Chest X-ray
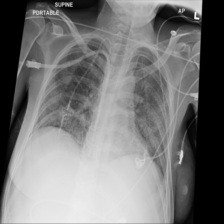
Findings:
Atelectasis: negative
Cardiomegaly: negative
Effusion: negative
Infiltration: negative
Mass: negative
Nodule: negative
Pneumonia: negative
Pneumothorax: negative
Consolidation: positive
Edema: negative
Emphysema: negative
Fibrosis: negative
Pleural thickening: negative
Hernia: negative